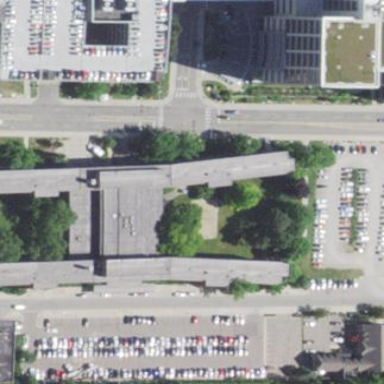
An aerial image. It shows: Dormitory building.